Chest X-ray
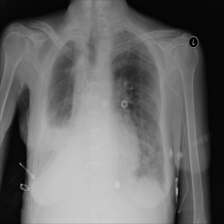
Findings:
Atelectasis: positive
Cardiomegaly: negative
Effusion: negative
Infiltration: negative
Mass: negative
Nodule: negative
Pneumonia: negative
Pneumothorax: positive
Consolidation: positive
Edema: negative
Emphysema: negative
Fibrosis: negative
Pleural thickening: negative
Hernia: negative